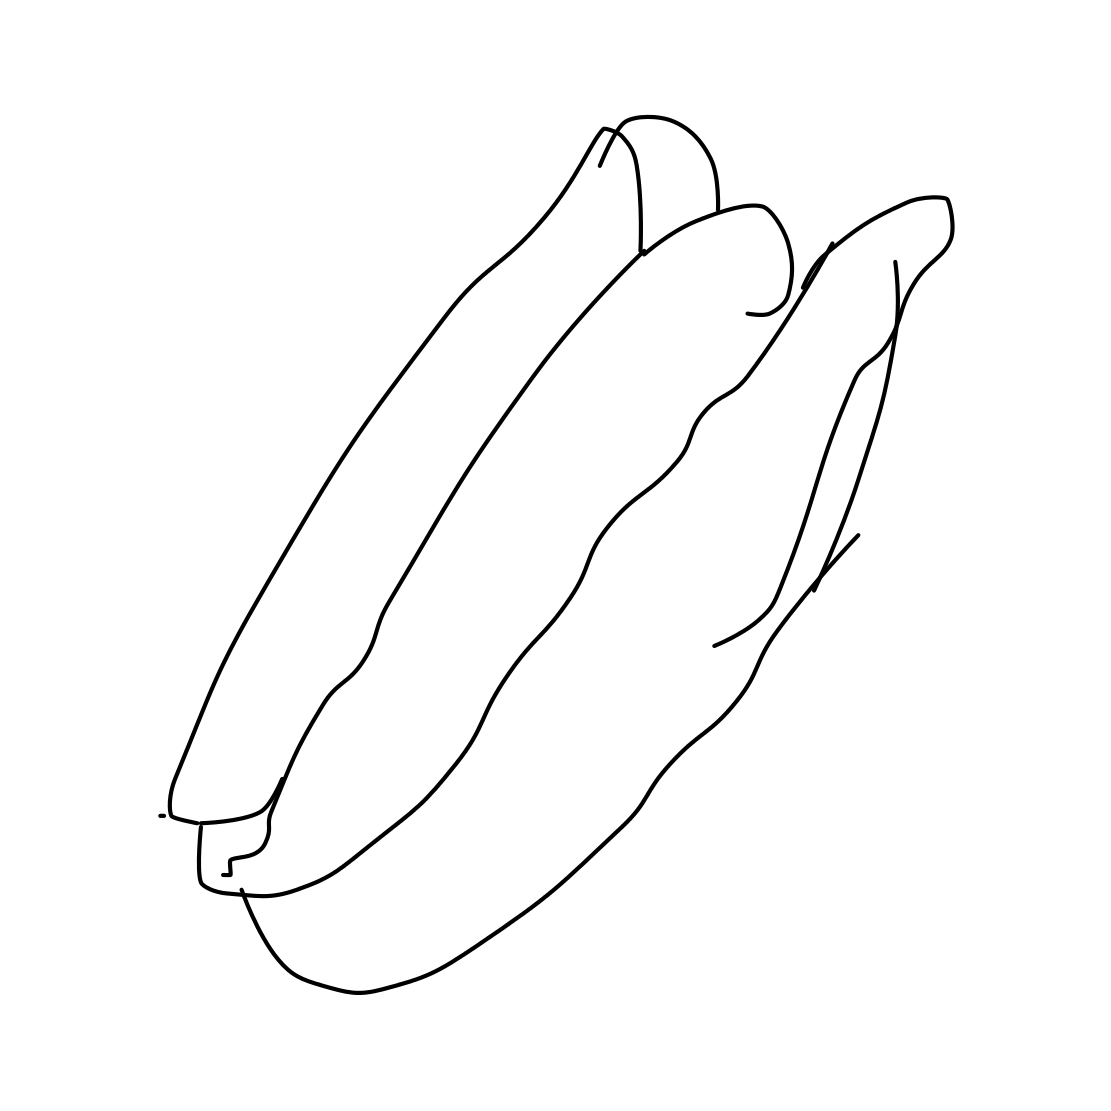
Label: hot-dog